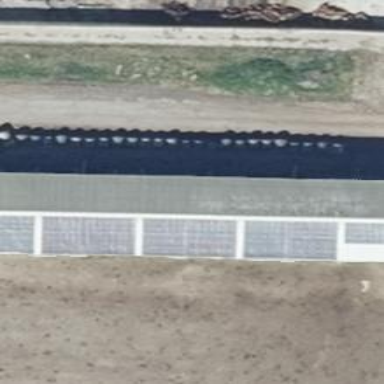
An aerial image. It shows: Small solar photovoltaic panel generator is producing electricity.